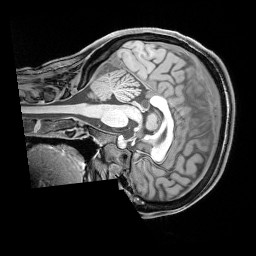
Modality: T1w
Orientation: sagittal
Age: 31
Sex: female
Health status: healthy
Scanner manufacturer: siemens
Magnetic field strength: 3 T
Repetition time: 1.65 s
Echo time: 0.00182 s